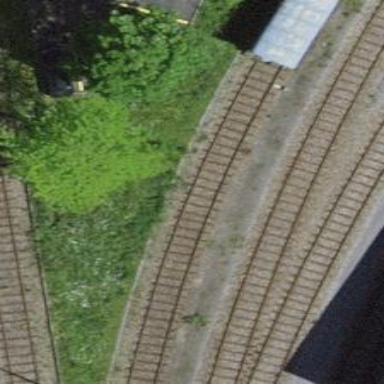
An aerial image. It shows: Disused railway spur with single track.